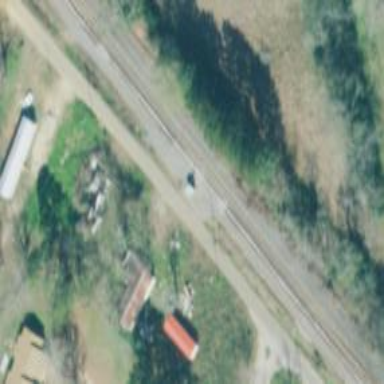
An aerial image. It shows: Railway crossover.